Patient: sex F, age 71
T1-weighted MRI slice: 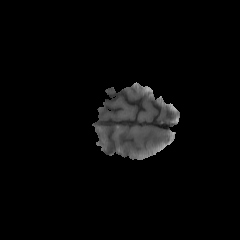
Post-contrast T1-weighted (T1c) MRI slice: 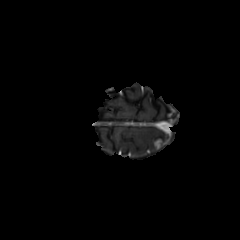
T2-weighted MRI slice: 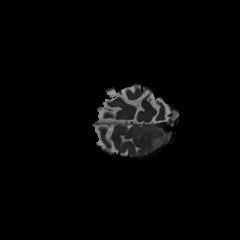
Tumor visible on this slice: yes
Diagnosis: Glioblastoma, IDH-wildtype
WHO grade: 4